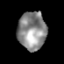
Tissue: prostate
Cell type: Epithelial cells
Senescence score: 0.3497
Nuclear area (px): 1050
Mean DAPI intensity: 140.493